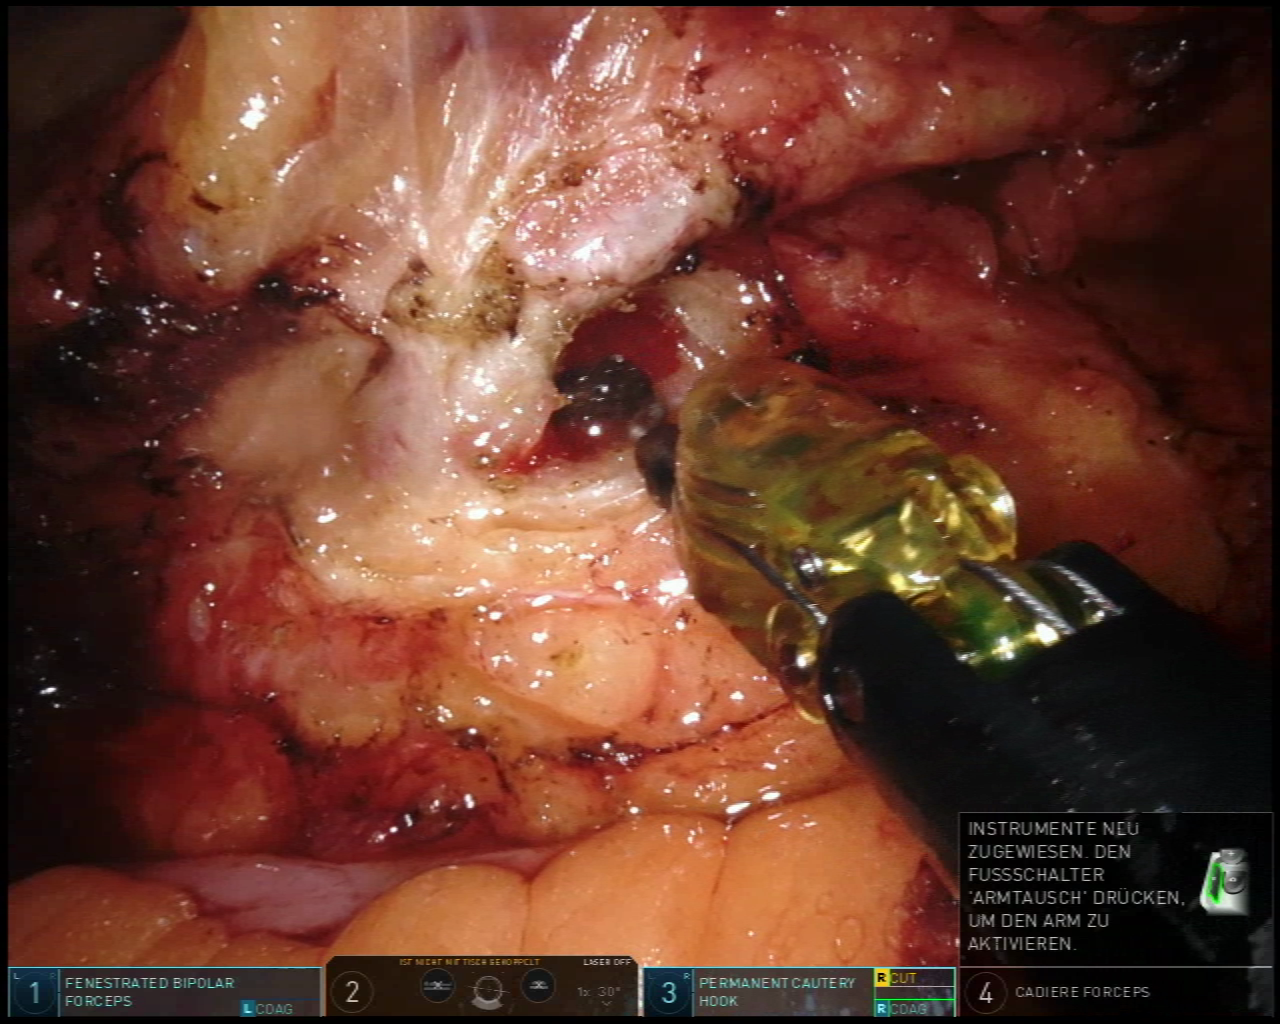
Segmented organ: inferior_mesenteric_artery
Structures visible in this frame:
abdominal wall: no
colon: yes
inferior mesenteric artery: yes
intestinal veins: no
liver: no
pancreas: no
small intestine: no
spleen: no
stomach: no
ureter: no
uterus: no
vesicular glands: no